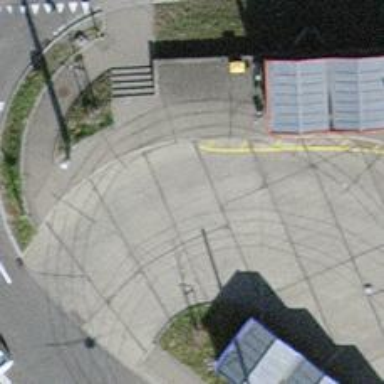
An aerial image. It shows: Service road with trolley wire.